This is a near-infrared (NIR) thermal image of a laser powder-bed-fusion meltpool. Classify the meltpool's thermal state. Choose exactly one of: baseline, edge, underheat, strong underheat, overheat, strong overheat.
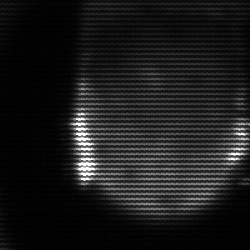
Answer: edge